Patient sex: M
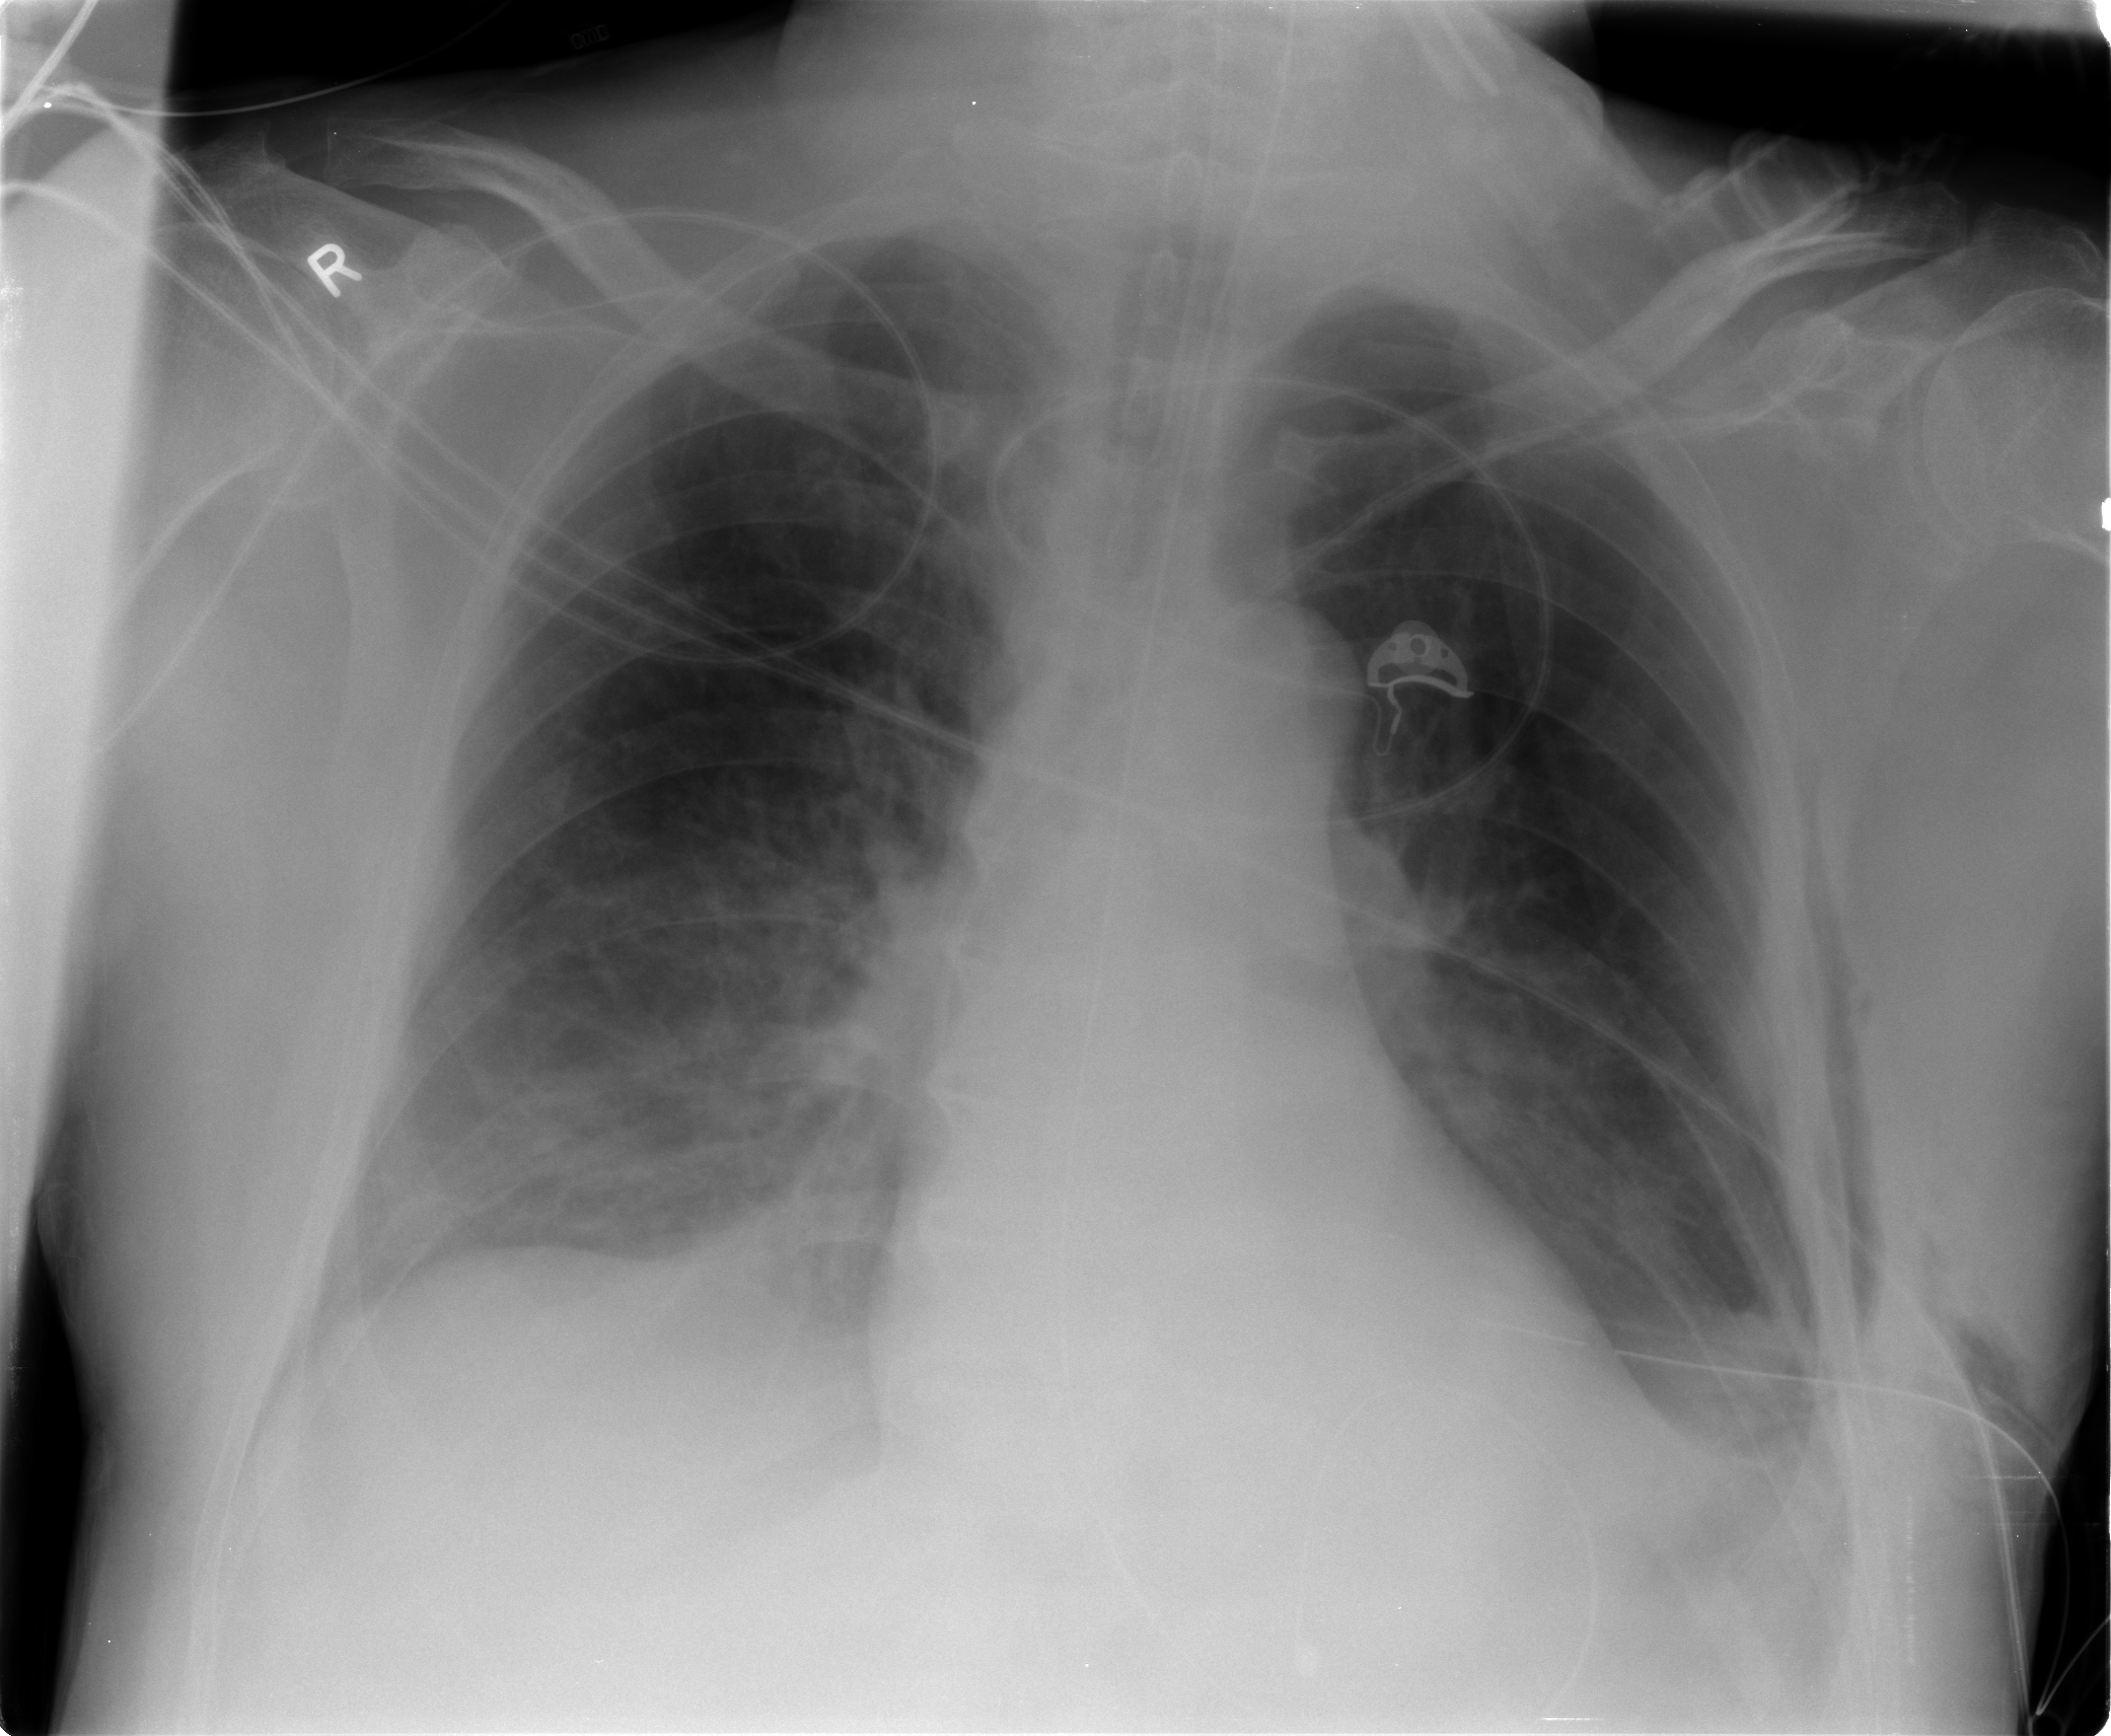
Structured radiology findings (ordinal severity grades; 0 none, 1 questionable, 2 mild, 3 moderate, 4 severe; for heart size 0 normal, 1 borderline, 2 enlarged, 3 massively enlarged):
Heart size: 0
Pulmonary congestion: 2
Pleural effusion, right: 0
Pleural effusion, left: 2
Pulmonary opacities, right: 2
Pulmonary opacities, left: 0
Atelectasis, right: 2
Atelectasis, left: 2